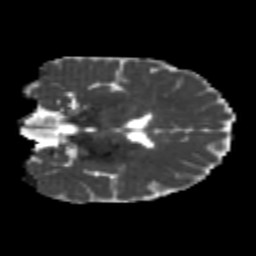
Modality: MD
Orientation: coronal
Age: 21
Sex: female
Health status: healthy
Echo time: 0.074 s